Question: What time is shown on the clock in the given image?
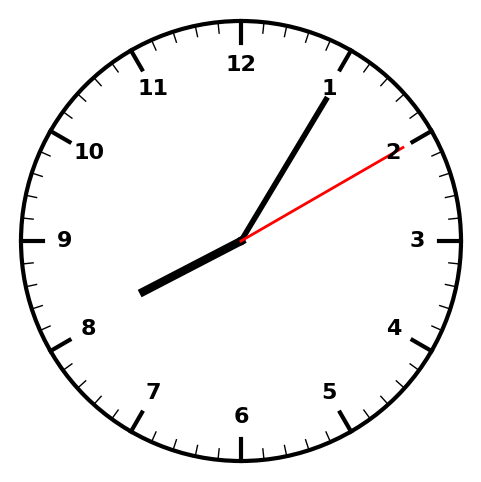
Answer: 08:05:10